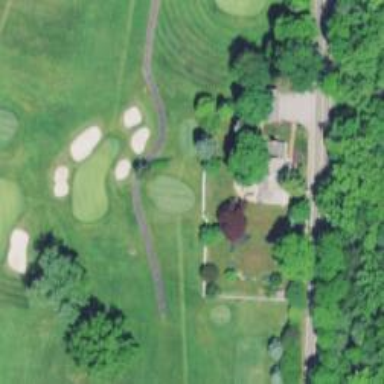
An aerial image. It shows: Path for both roads and golfers.